Interaction volume radius: 5 \u00c5
Interaction volume height: 15 \u00c5
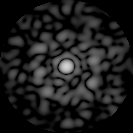
Disorder parameter: 0.835